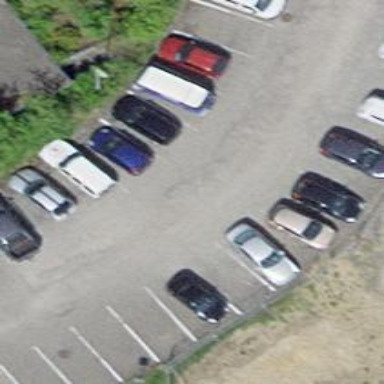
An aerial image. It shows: Parking aisle designated as service road.